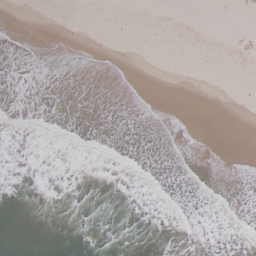
Label: beach